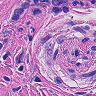
Metastatic tissue present: yes